Field crop: tomato
Growth stage: 2
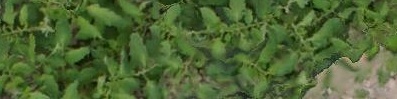
Species: tomato